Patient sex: M
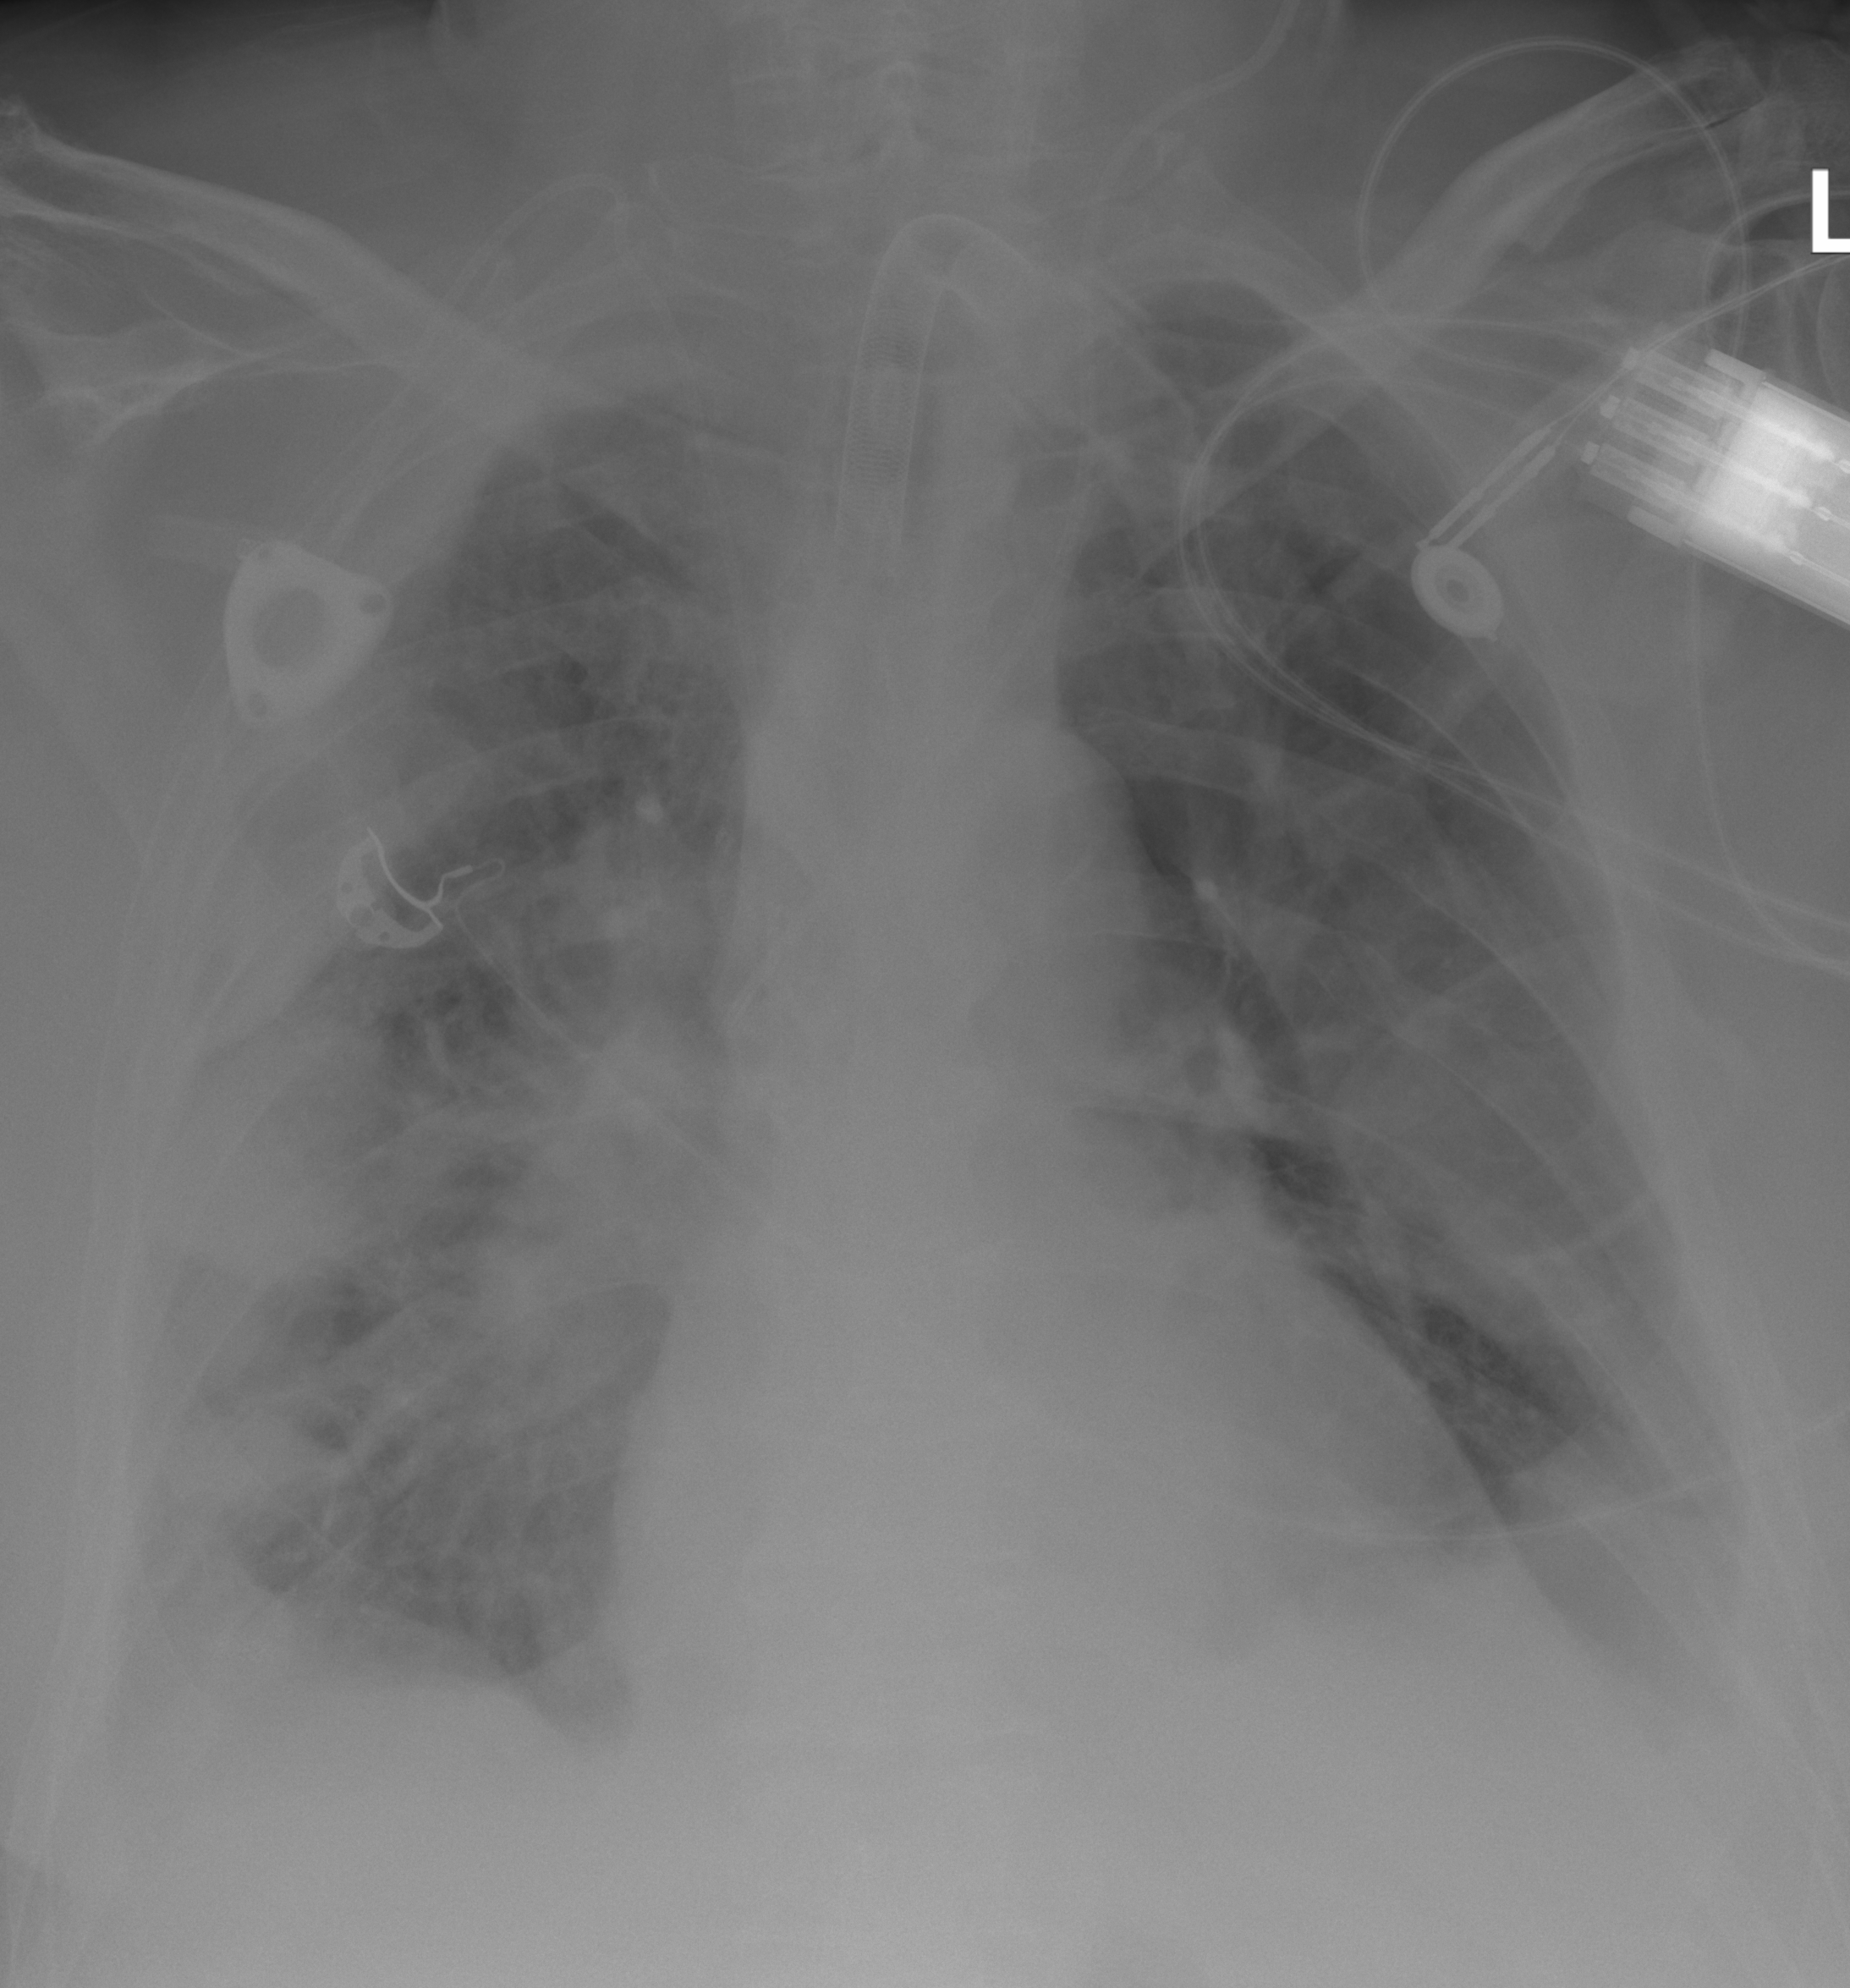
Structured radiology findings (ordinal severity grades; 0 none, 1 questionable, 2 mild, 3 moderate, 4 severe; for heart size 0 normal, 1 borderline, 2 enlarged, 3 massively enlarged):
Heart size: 2
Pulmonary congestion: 0
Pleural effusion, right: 2
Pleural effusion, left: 1
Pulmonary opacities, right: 3
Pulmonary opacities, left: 0
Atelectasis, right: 3
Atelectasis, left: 2